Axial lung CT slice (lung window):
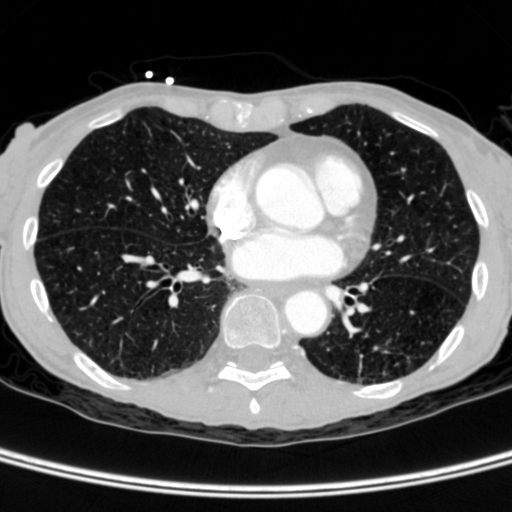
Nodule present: no